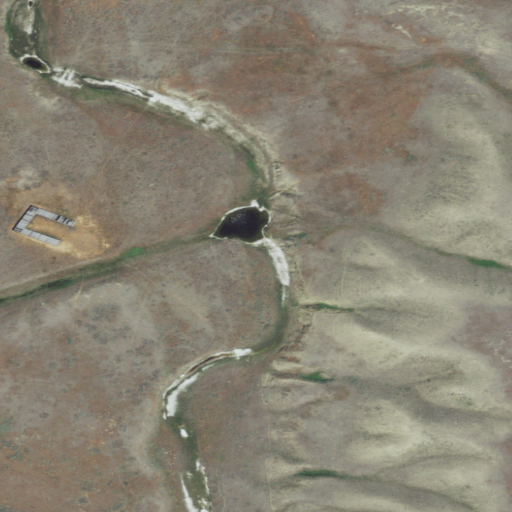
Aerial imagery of valley in Montana named East Dugout Coulee containing grassland and shrub